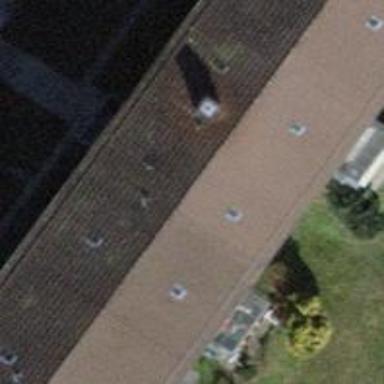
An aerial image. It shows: Building with apartments featuring tiled roof.